Interaction volume radius: 5 \u00c5
Interaction volume height: 50 \u00c5
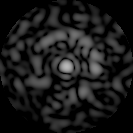
Disorder parameter: 0.8521